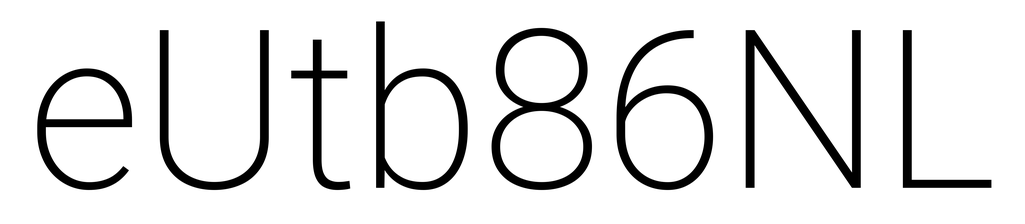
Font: Roboto_ExtraLight